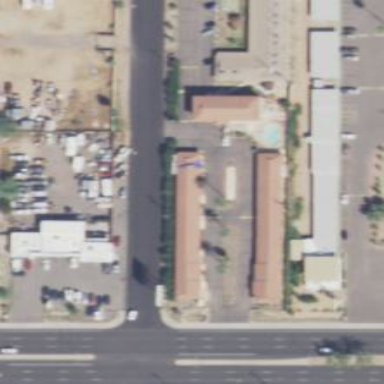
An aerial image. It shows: Motel that caters to tourists.